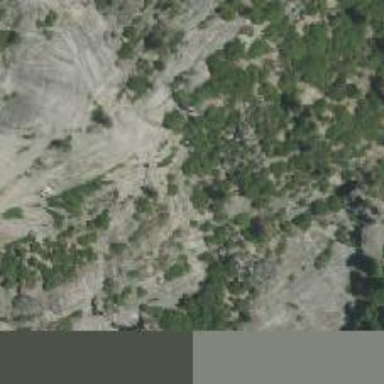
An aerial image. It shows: Cliff in nature.